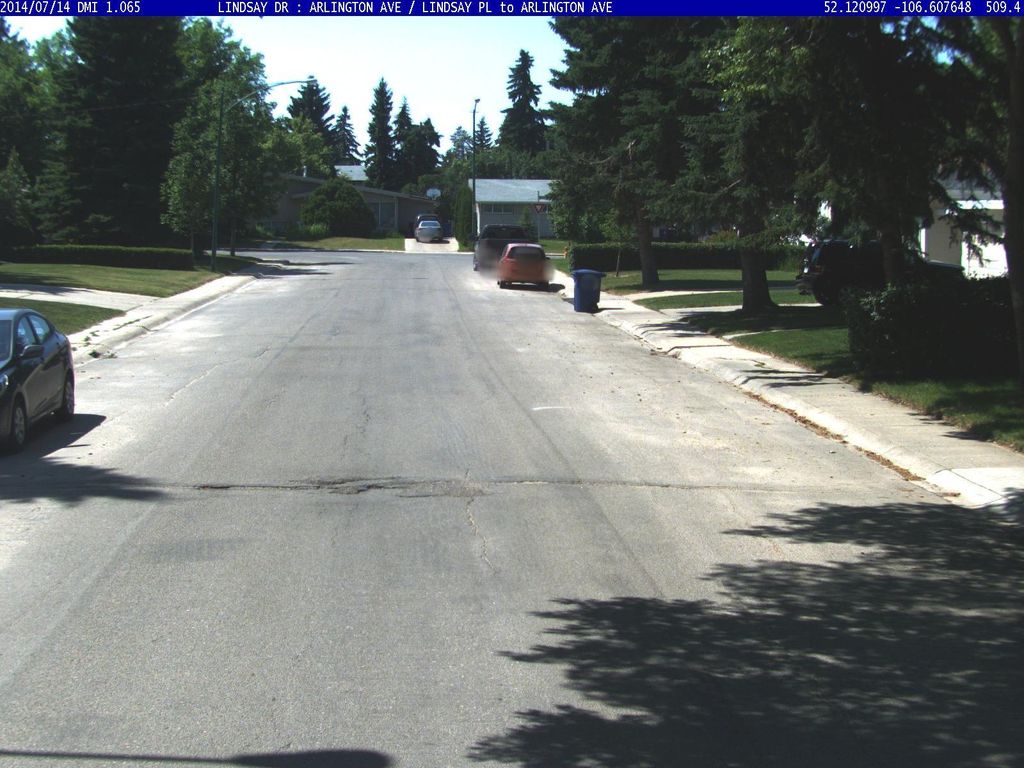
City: saskatoon